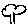
Label: tree